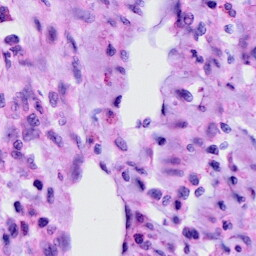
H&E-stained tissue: Cervix